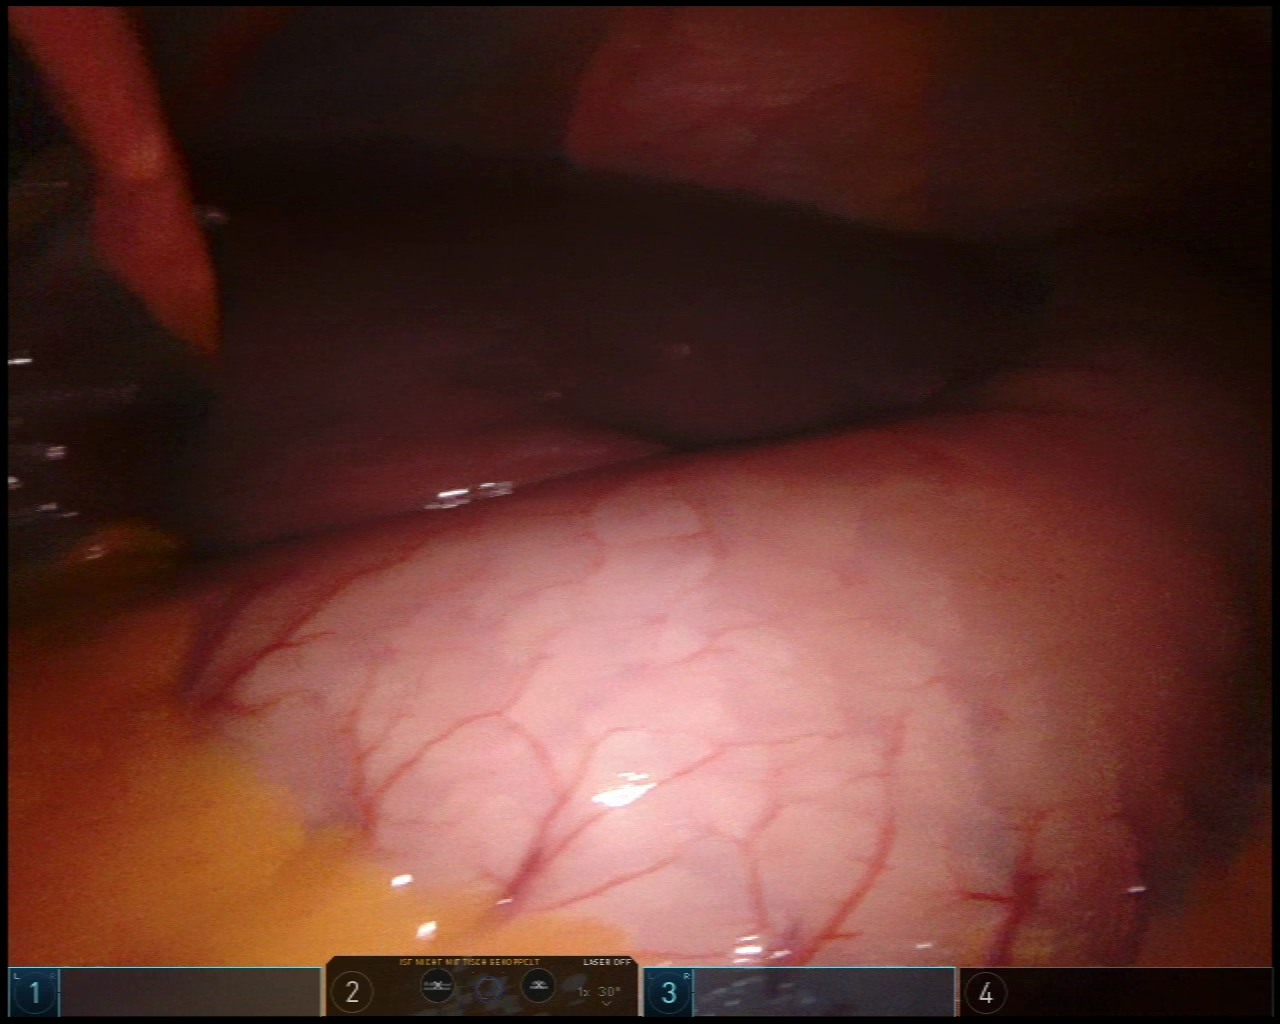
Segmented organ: stomach
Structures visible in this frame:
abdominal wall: yes
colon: no
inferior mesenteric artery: no
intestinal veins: no
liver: yes
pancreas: no
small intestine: no
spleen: no
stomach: yes
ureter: no
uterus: no
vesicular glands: no